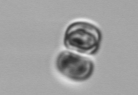
Label: Thalassiosira